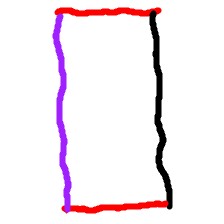
Shape: rectangle